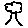
Label: tree